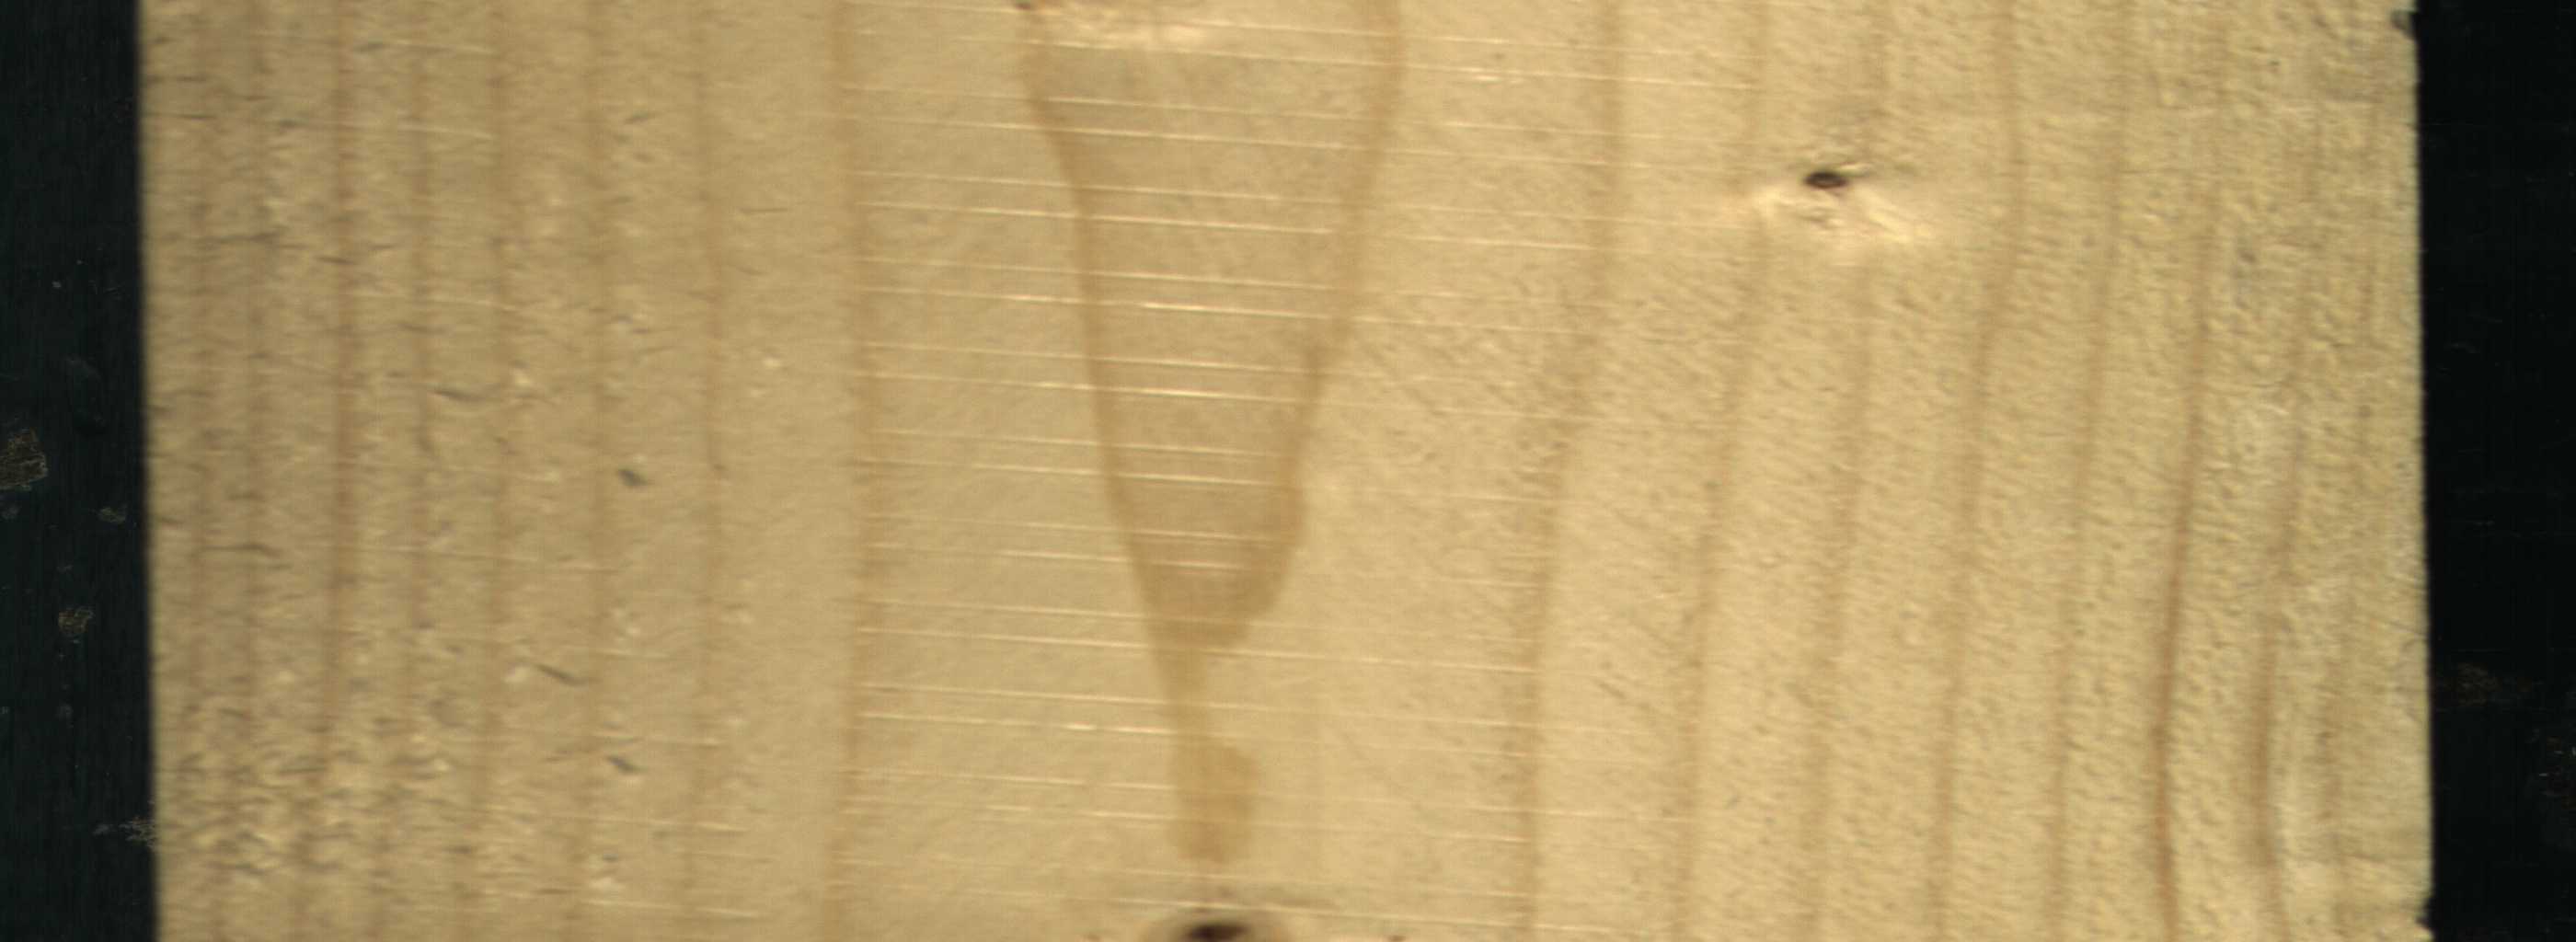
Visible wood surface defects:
Live_Knot
Live_Knot